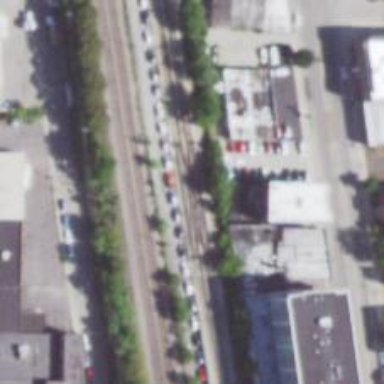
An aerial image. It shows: Railway crossing.